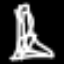
Label: The Eiffel Tower